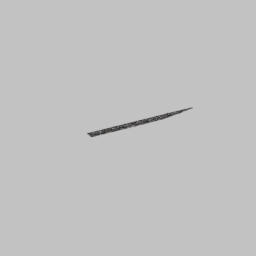
Label: architecture